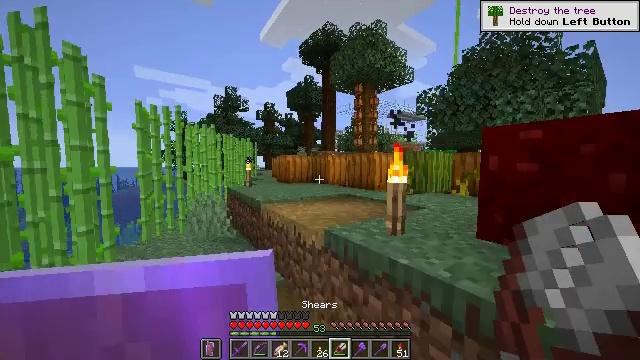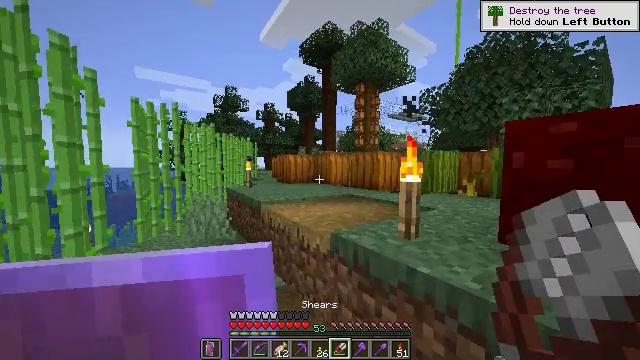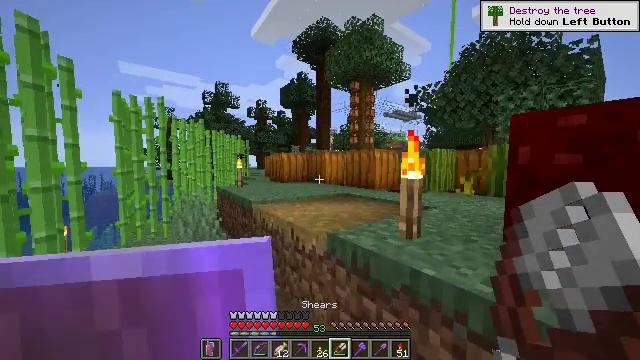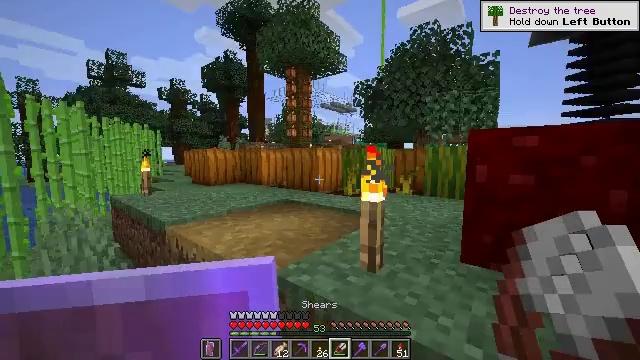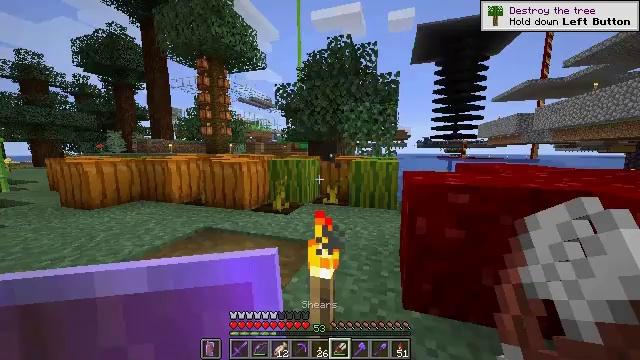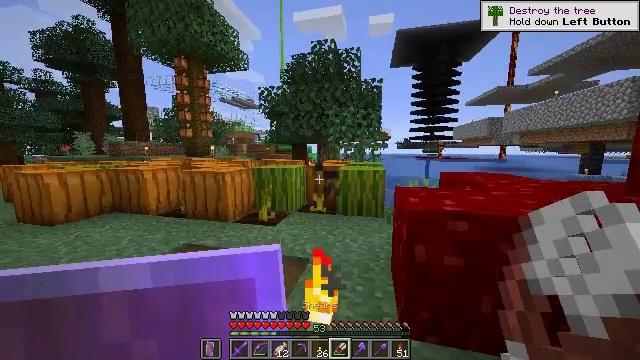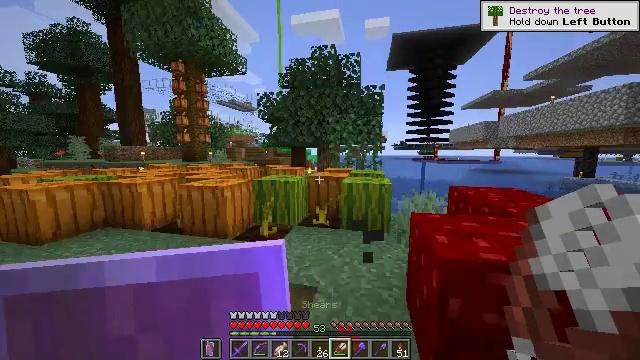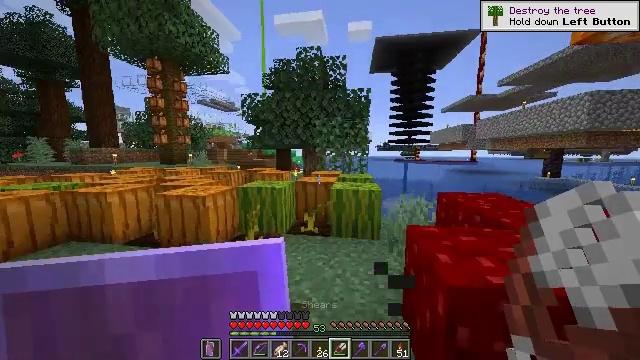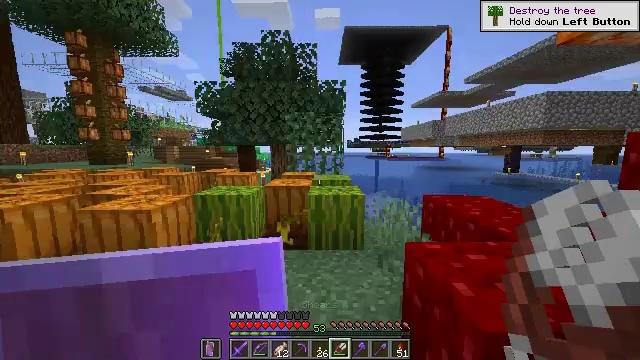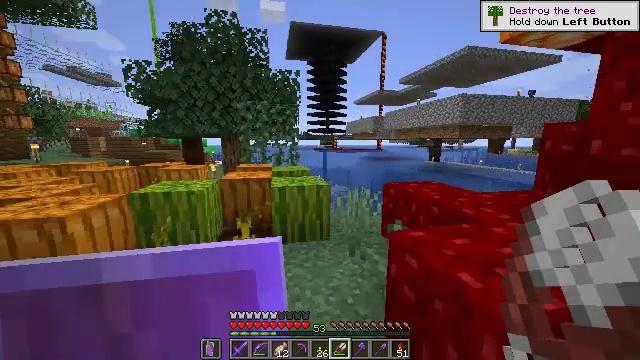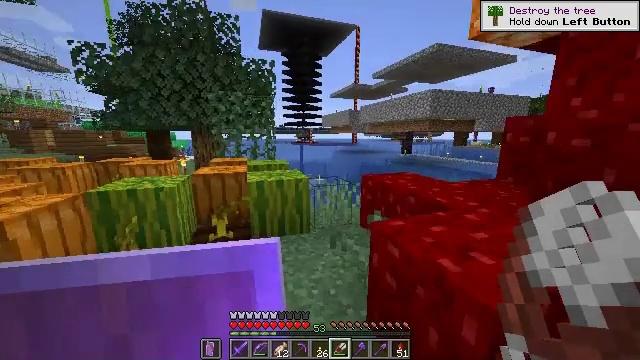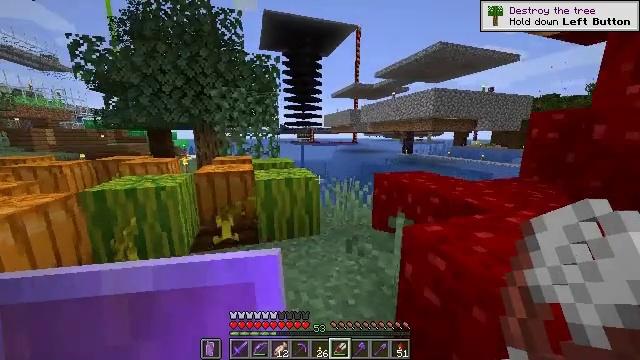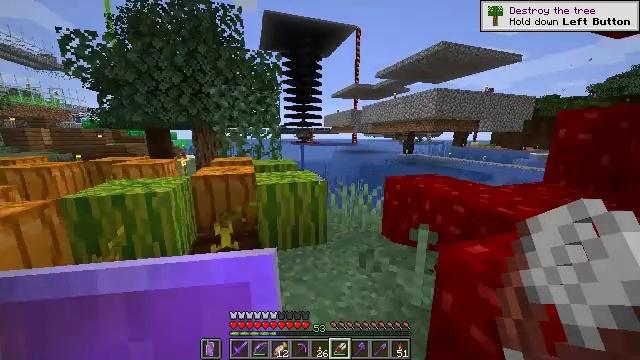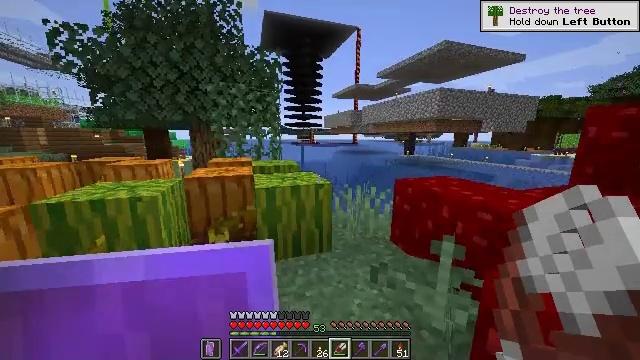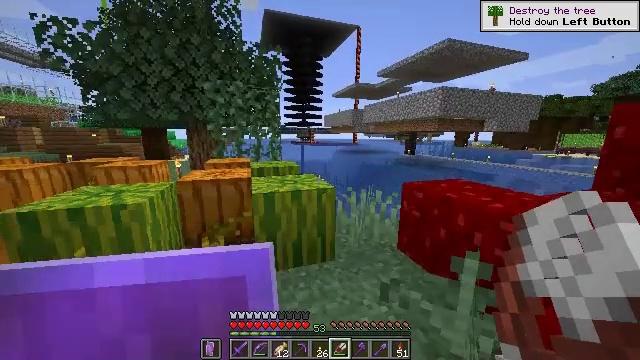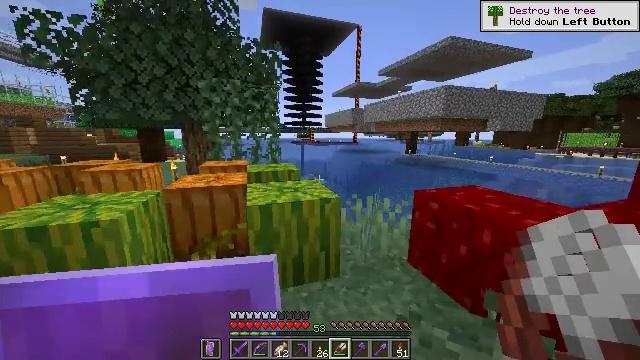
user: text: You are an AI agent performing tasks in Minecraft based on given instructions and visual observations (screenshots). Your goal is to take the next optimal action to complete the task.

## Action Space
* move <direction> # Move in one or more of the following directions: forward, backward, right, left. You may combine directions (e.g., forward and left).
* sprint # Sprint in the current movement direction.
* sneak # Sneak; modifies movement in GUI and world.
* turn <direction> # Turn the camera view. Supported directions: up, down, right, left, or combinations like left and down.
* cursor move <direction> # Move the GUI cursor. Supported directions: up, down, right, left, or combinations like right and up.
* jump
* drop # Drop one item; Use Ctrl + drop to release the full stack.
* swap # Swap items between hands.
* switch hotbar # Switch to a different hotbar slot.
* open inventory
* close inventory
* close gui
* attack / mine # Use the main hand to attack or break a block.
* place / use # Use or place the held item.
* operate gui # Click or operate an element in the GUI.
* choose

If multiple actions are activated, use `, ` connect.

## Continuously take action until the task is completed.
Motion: motion action
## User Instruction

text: Break the vines.
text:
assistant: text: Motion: move forward, sprint
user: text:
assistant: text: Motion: move forward, sprint, turn right
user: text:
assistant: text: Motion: move forward, sprint, turn right and down, jump
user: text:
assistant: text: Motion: move forward, sprint, turn right and down, jump
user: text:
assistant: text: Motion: move forward, sprint, turn right, jump
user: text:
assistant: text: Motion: move forward, sprint, jump
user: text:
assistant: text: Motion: move forward, sprint, turn right
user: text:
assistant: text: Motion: move forward, sprint, turn right
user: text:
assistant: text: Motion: move forward, sprint, turn right and down
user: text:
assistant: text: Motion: move forward, sprint, turn right and down
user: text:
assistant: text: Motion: move forward, sprint
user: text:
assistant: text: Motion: move forward, sprint
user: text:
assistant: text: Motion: move forward, sprint
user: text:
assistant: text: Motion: move forward, sprint
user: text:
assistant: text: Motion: move forward, sprint
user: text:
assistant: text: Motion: move forward and move right, sprint
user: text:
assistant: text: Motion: move forward and move right, sprint
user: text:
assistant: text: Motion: move forward and move right, sprint
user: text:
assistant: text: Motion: move forward and move right, sprint
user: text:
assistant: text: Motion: move forward and move right, sprint
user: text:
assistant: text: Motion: move forward and move right, sprint
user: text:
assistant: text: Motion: move forward and move right, sprint
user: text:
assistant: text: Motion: move forward, sprint, turn left
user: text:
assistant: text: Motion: move forward, sprint, turn left
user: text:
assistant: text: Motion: move forward, sprint, turn left
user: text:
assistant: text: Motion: move forward, sprint, turn left
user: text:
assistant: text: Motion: move forward, sprint
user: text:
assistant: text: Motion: move forward, sprint
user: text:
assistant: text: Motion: move forward, sprint, turn left
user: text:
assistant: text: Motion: move forward, sprint, turn left